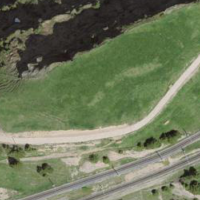
EUNIS habitat code: 26
Species observed at this site:
Corvus corone
Motacilla cinerea
Linaria cannabina
Troglodytes troglodytes
Dendrocopos major
Turdus viscivorus
Fringilla coelebs
Buteo buteo
Sylvia atricapilla
Astrantia minor
Carduelis carduelis
Muscicapa striata
Phylloscopus collybita
Parus major
Epipactis atrorubens
Hirundo rustica
Pica pica
Certhia familiaris
Phoenicurus ochruros
Regulus regulus
Aglais urticae
Falco tinnunculus
Corvus corax
Motacilla alba